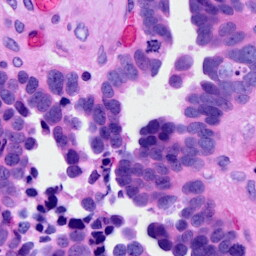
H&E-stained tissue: Ovarian